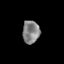
Tissue: skin
Cell type: Epithelial cells
Senescence score: 0.2712
Nuclear area (px): 381
Mean DAPI intensity: 132.493